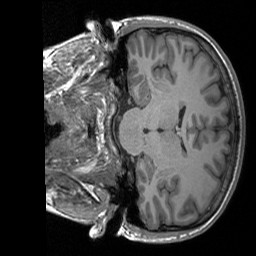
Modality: T1w
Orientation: coronal
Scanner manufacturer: siemens
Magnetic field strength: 3 T
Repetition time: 1.76 s
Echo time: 0.0022 s